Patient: sex F, age 26
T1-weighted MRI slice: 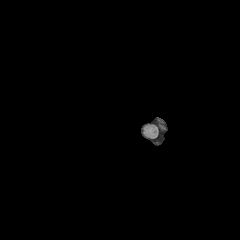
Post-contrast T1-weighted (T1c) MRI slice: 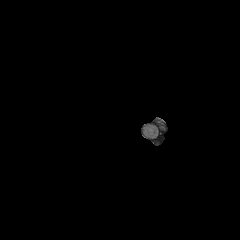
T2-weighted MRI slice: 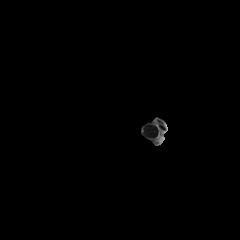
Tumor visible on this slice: no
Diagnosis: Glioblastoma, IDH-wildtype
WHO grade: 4